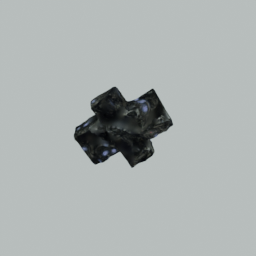
Label: decoration